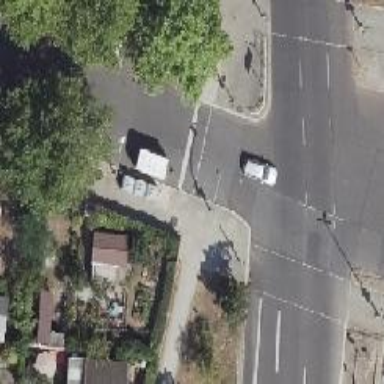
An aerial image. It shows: Road with traffic signals.